Question: I have noticed when I have a '<h2>' tag directly below an '<h1>' tag there is a large gap between the two. No padding or margin is set and I've normalised the css using normalize.css. Why does this gap exist?
Fiddle here: <URL>
Here is a screen shot:

(normalize.css is active on this html)
'''
<div class="header">
<div class="wrapper">
<h1>Portfolio of...</h1>
<h2>Jing Xue</h2>
</div>
</div>
'''
'''
.wrapper {
width: 940px;
margin: 0 auto 0 auto;
}
/* header ------------------------------------------------------------------ */
.header {
text-align: center;
padding: 40px 0 0 0;
margin-bottom: 40px;
}
.header h1 {
font-family: 'Delius Swash Caps', cursive;
font-size: 250%;
color: rgb(200,50,50);
/* margin-bottom: -50px; */
}
.header h2 {
font-family: 'Playfair Display SC', serif;
font-size: 450%;
color: rgb(59,67,68);
}
'''
---
For what ever the reason for this big gap between "portfolio of..." and "Jing Xue", is the correct way to reduce the gap to give a negative top/bottom margin on the corresponding '<h..>'?
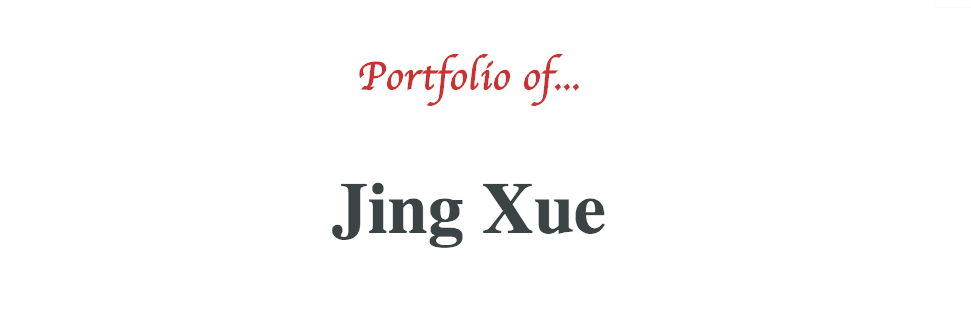
Answer: 'h1' through 'h4' tags have a default margin. You need to remove that margin in your CSS.
'''
.header h1 {
font-family: 'Delius Swash Caps', cursive;
font-size: 250%;
color: rgb(200,50,50);
margin:0;
}
.header h2 {
font-family: 'Playfair Display SC', serif;
font-size: 450%;
color: rgb(59,67,68);
margin:0;
}
'''